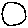
Label: circle